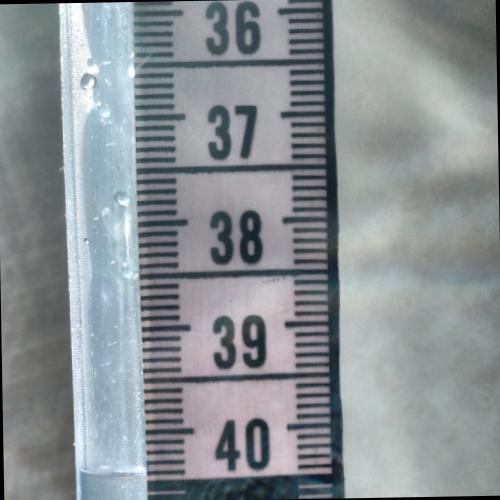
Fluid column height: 40.4 cm